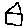
Label: house